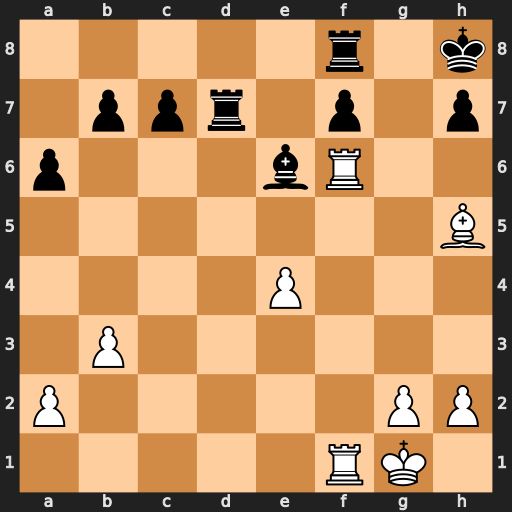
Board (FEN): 5r1k/1ppr1p1p/p3bR2/7B/4P3/1P6/P5PP/5RK1
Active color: w
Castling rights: -
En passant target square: -
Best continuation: Rxe6 fxe6 Rxf8+